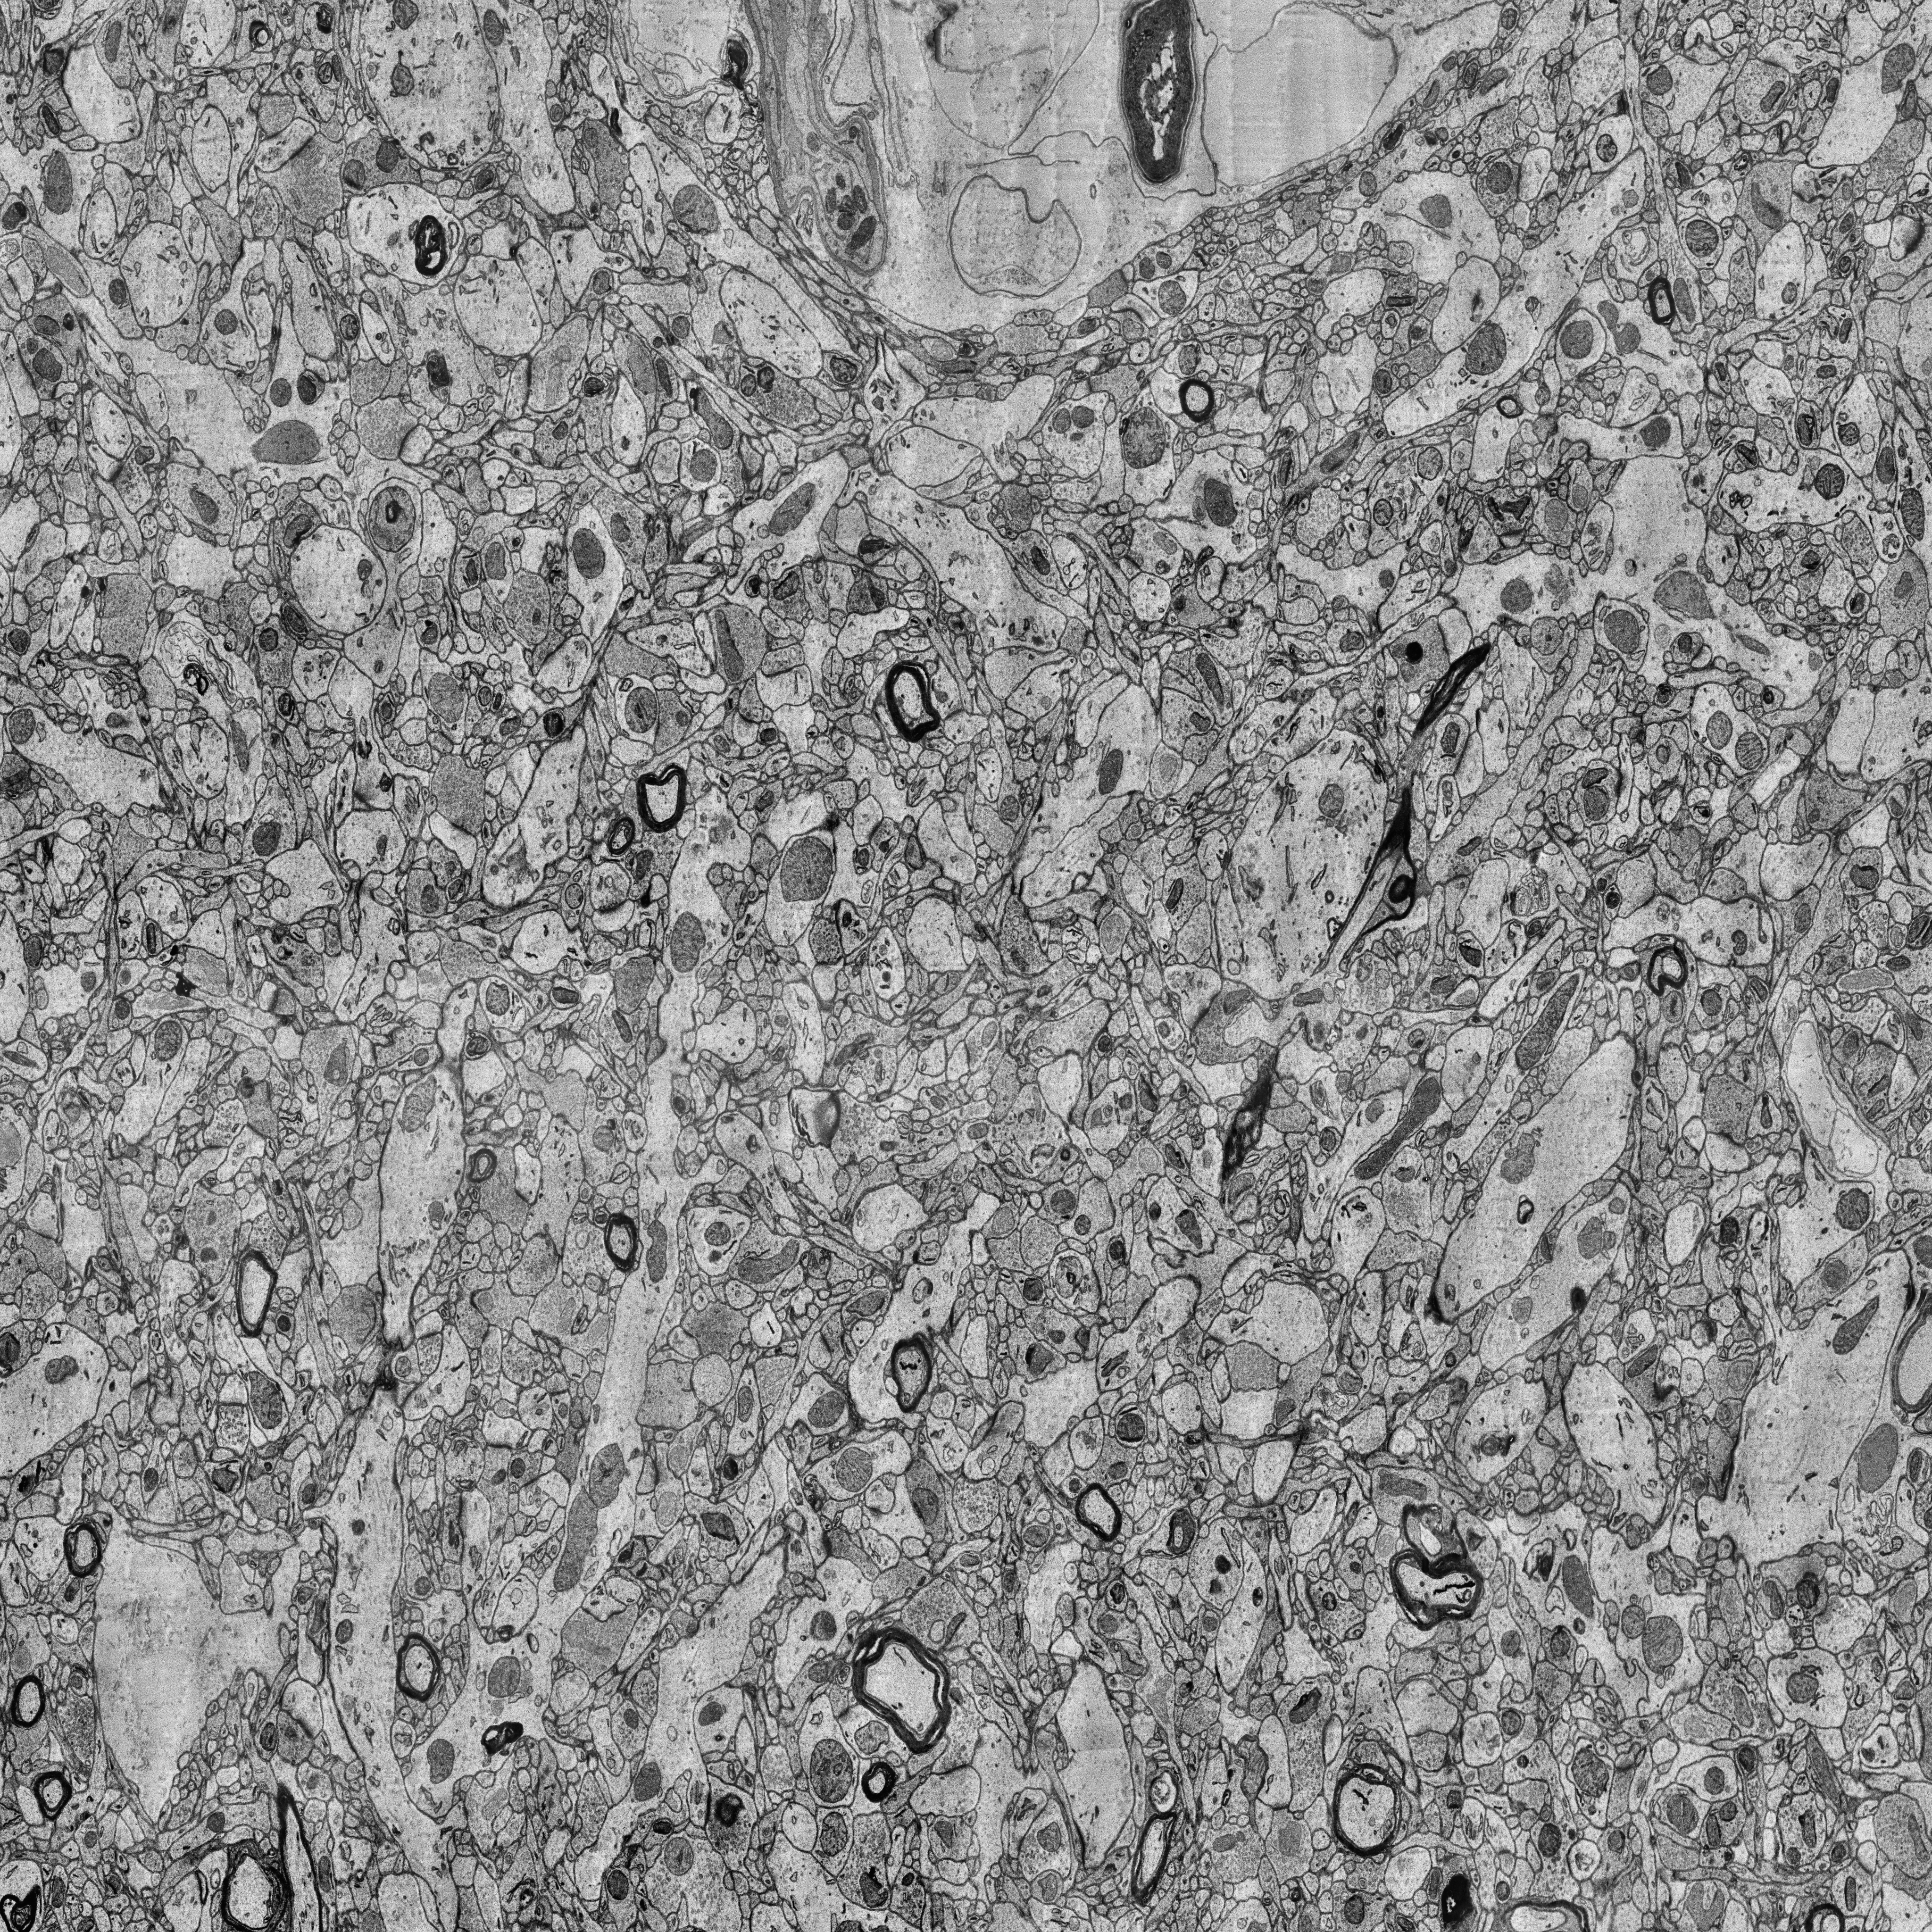
Electron microscopy slice of human cortex tissue
Slice depth (z): 62
Mitochondria instances in slice: 497